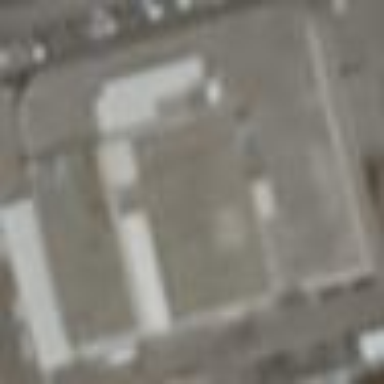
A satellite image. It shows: Car shop building.